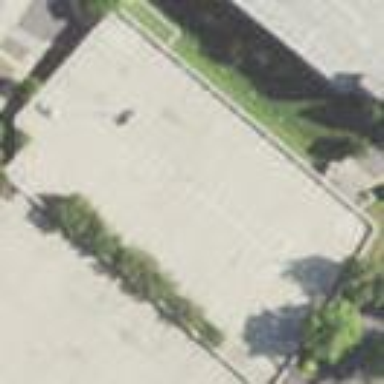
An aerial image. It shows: Multi-storey parking building.